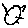
Label: cat